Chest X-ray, PA view. Patient: 21 years old, sex F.
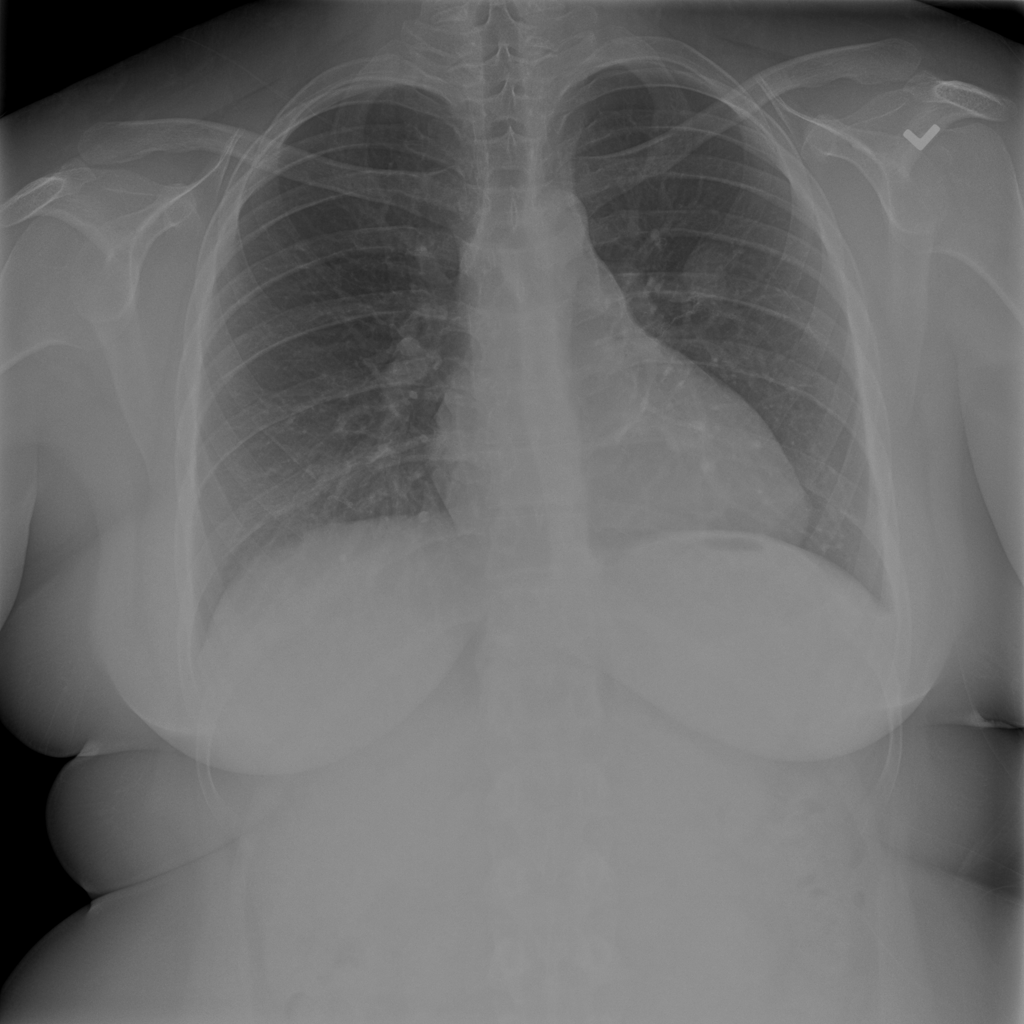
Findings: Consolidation